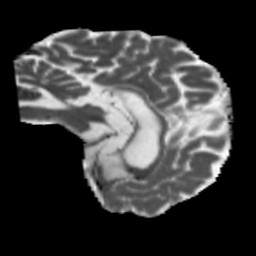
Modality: MD
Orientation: sagittal
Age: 51
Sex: male
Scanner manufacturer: siemens
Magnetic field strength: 3 T
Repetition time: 5.47 s
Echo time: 0.0854 s